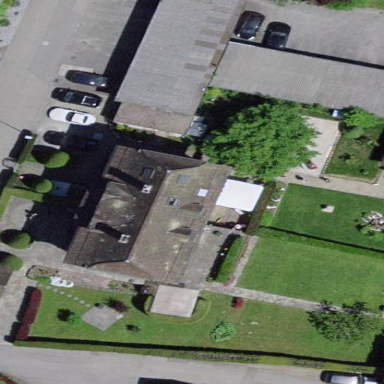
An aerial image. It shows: Half-hipped roof terrace building.